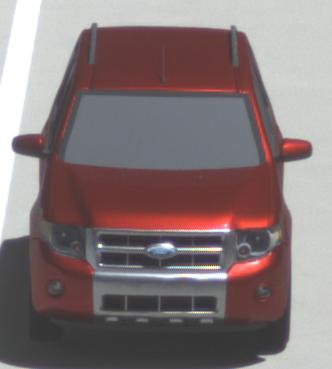
Make: Ford
Model: Escape Hybrid
Detailed model: -
Model produced from: 2004
Model produced until: 2012
Doors: 5
Color: red
Road condition: dry road
Daytime: midday
Contrast: high contrast